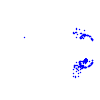
Particle: electron